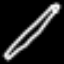
Label: pencil